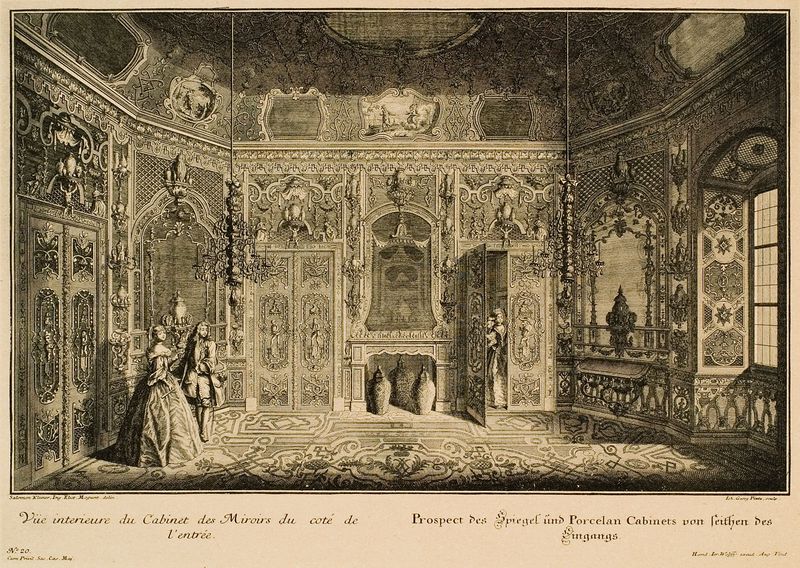
Titel: Prospect des Spiegel uns Porcelan Cabinets von Seithen des Eingangs
Künstler: Salomon Kleiner
Schlagwörter: mann, weiß, fenster, frau, kleid, lampe, männer, raum, schwarz, tür, zeichnung, schloss, leute, muster, barock, boden, interieur, paar, kamin, vase, grafik, saal, dekor, lciht, flügeltür, kronleuchter, leuchter, lüster, stuck, vasen, tiefe, kelid, stich, struktur, kabinett, prunk, luster, deckenleuchter, überladen, kamien, geil, bodeb